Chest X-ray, AP view. Patient: 65 years old, sex F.
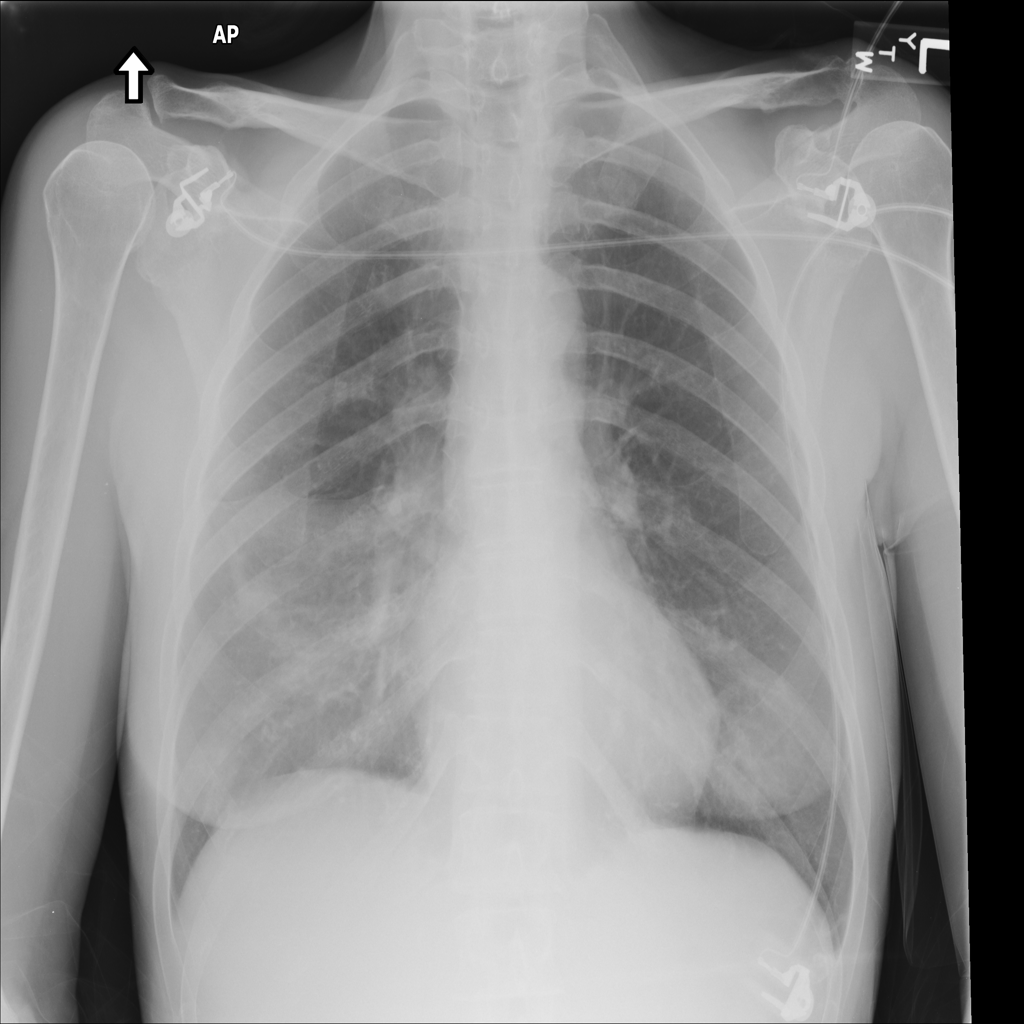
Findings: No Finding